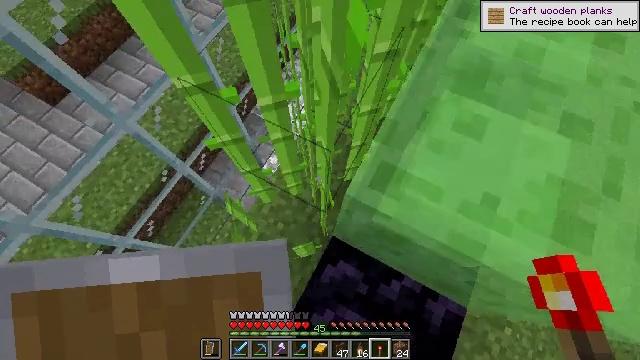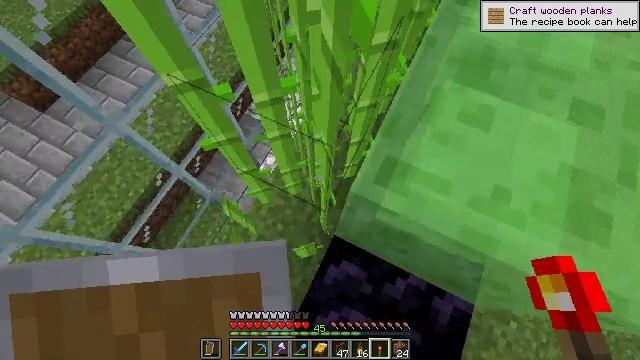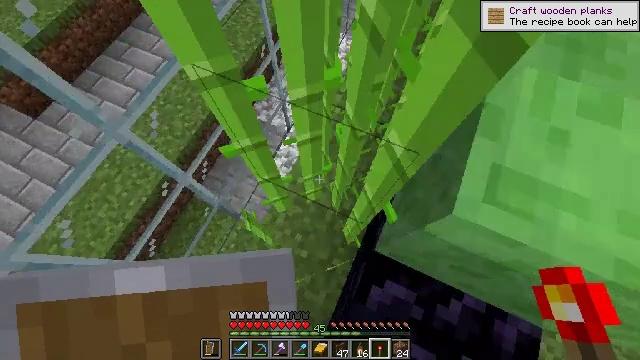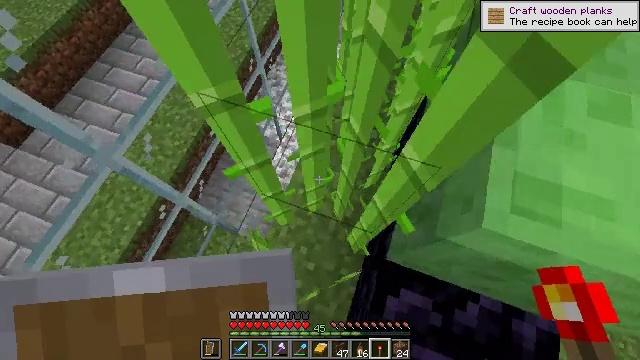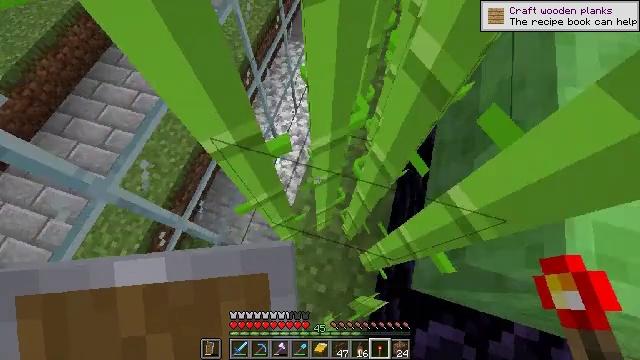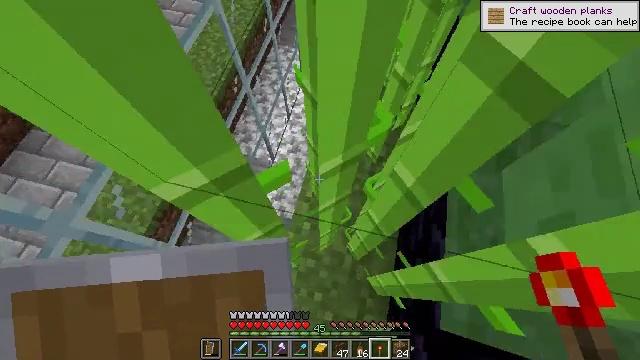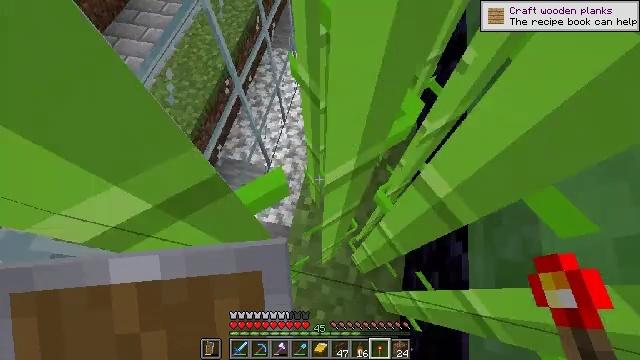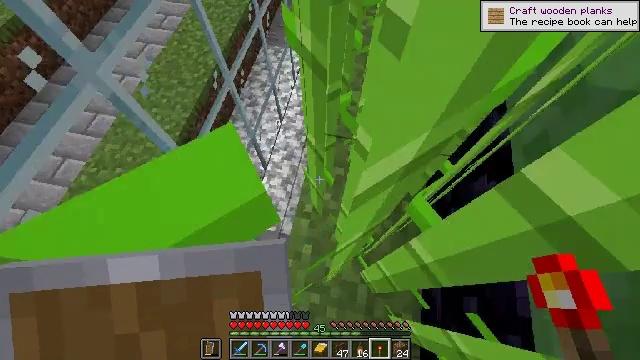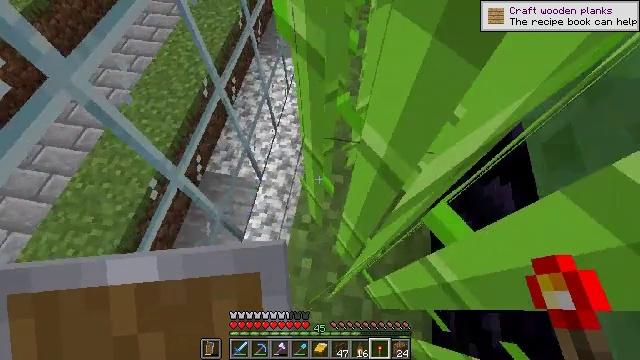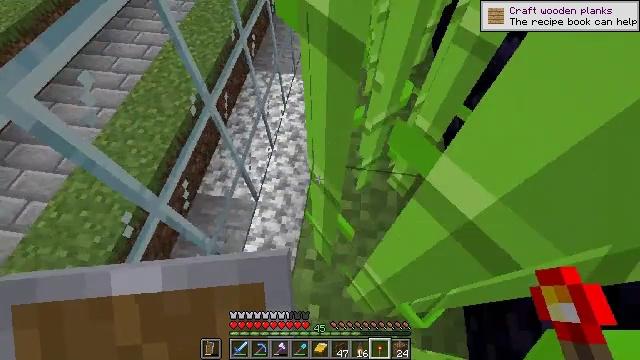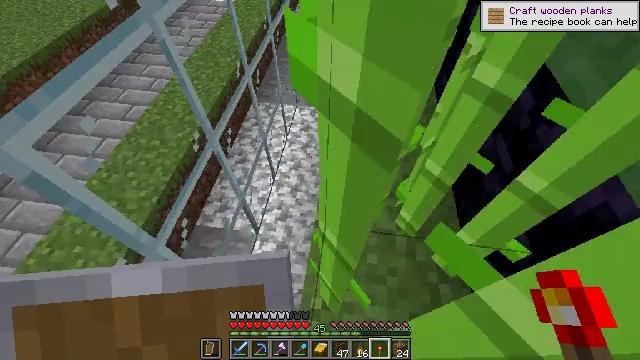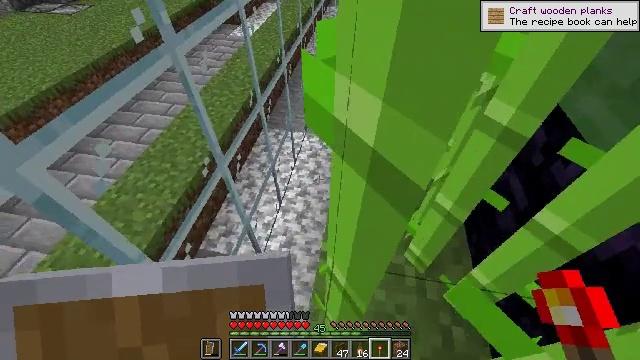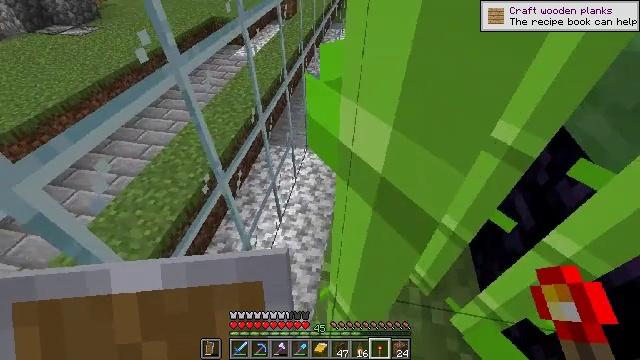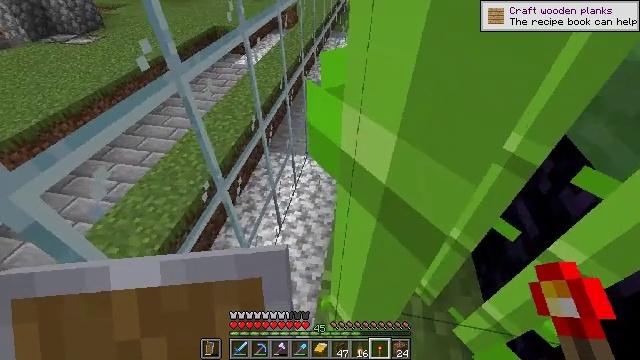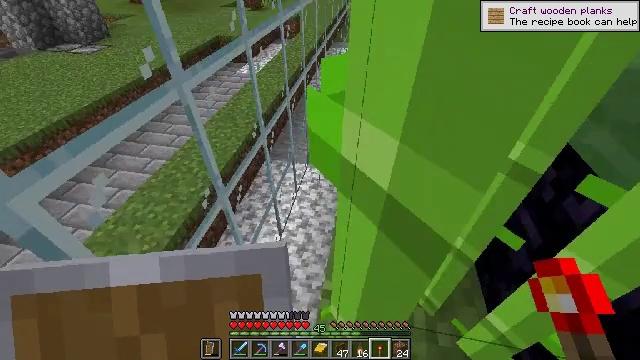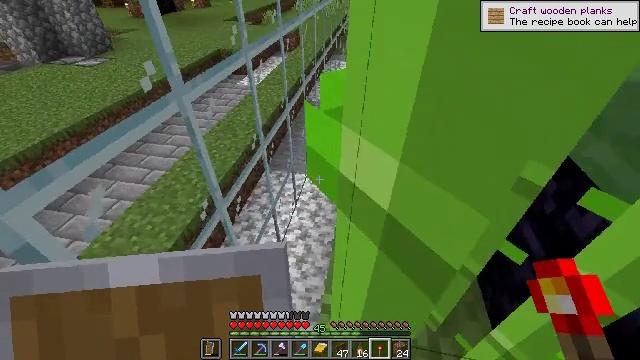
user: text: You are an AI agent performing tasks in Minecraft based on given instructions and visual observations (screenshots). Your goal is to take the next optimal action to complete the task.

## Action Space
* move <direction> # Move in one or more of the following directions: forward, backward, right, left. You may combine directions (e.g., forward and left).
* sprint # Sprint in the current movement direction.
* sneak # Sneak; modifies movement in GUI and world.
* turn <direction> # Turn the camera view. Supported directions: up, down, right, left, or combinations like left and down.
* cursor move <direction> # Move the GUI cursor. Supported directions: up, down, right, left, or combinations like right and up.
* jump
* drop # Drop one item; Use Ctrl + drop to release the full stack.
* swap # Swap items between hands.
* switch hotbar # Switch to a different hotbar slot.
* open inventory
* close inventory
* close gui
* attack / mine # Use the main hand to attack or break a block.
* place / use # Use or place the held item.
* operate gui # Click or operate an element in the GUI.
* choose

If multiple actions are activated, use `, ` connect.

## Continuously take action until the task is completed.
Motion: motion action
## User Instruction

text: Harvest sugar cane from the plant.
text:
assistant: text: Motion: move forward and move left, turn right
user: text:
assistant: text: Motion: move forward and move left, turn right
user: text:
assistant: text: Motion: move forward, turn right and up
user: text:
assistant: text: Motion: move forward, turn right
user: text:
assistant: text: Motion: move forward, turn right
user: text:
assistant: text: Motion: move forward, turn right
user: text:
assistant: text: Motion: move forward
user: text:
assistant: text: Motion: move forward, turn right and up
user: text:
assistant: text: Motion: turn right and up
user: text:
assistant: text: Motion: turn up
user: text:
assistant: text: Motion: turn left and up
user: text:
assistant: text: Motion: turn up
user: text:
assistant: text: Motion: turn up
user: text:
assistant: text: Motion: turn up
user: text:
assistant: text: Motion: move forward, turn up
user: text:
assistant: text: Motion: move forward, turn right and up
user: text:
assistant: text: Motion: turn right and up
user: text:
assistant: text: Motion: move forward
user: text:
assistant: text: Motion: move forward
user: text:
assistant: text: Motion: move forward, turn up
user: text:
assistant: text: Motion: move forward, turn right and up
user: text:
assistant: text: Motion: move forward, turn right
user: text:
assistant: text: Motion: move forward
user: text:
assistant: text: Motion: move forward
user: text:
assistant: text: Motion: move forward, turn up
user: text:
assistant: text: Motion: move forward
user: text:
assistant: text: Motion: move forward, turn right and up
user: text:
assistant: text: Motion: move forward, turn right and up
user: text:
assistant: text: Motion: move forward, turn right and up
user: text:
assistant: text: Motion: move forward and move right